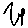
Label: zigzag